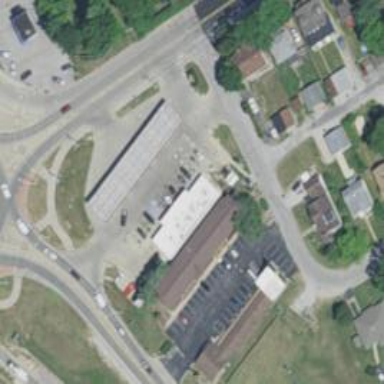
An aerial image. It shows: Convenience shop.